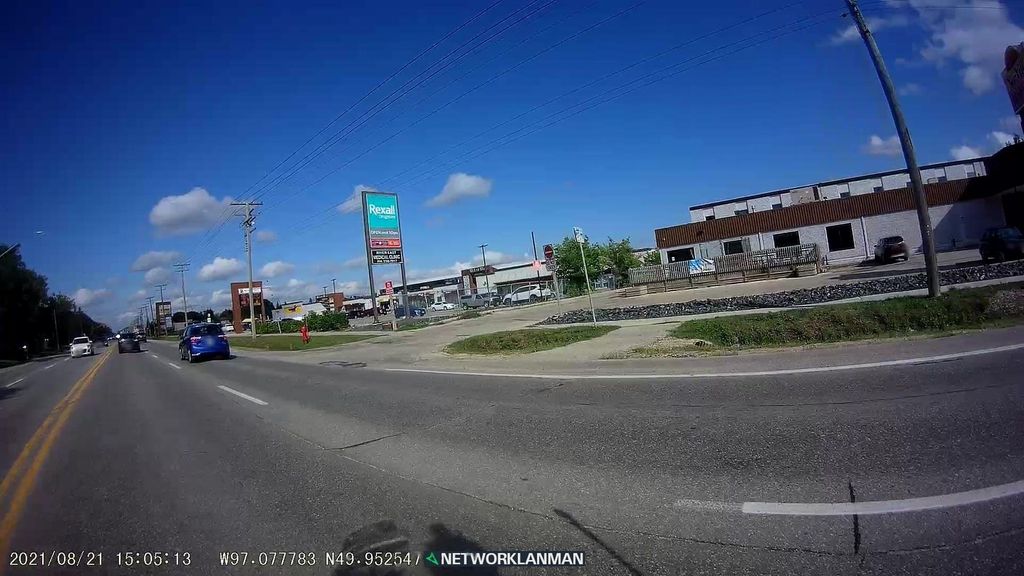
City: winnipeg